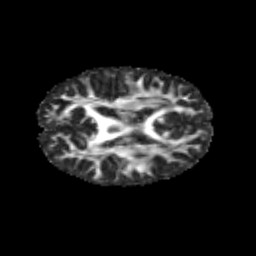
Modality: FA
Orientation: axial
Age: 13
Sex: male
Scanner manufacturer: siemens
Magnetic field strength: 3 T
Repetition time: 3.8 s
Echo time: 0.07 s